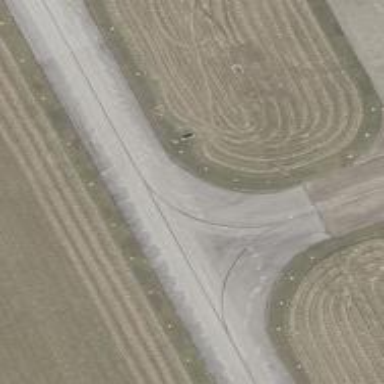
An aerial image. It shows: View of taxiway at the airport.